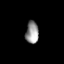
Tissue: lung
Cell type: Myeloid cells
Senescence score: 0.5798
Nuclear area (px): 283
Mean DAPI intensity: 147.304